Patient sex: M
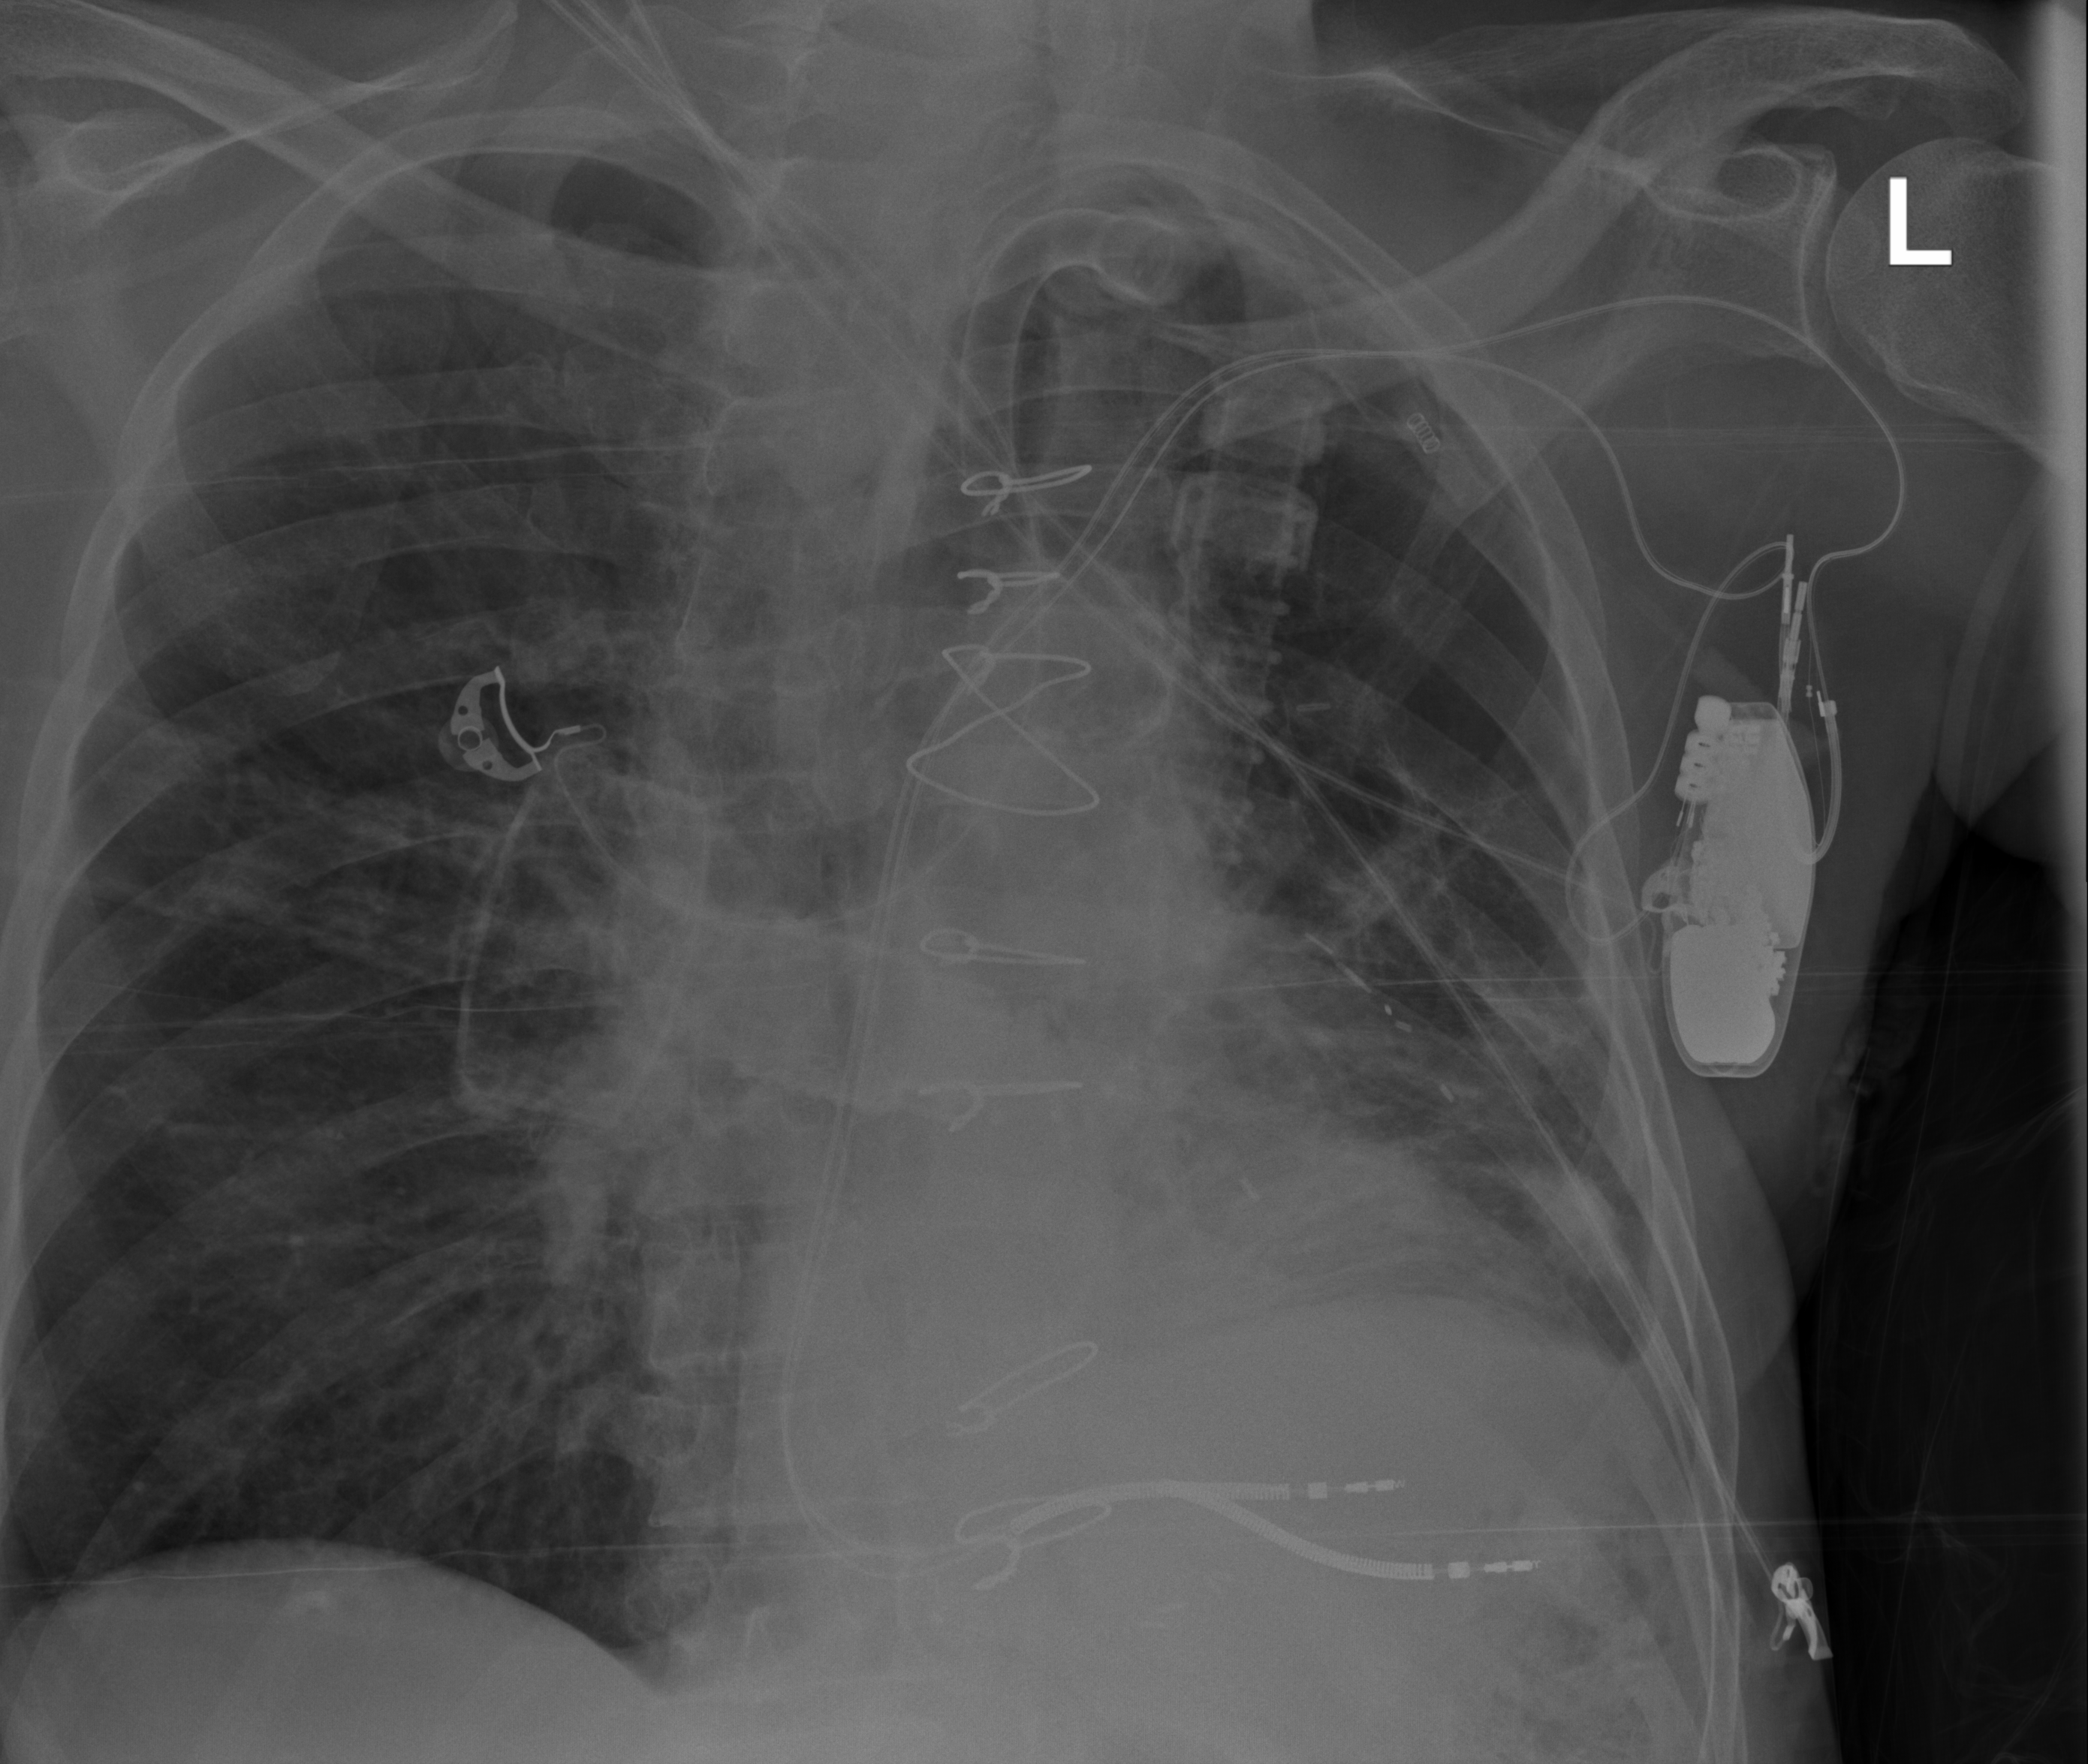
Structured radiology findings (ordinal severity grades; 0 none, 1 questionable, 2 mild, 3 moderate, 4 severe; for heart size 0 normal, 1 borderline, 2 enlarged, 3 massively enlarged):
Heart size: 0
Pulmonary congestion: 0
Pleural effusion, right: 0
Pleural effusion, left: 2
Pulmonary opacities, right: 0
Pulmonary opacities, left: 1
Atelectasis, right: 0
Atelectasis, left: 2